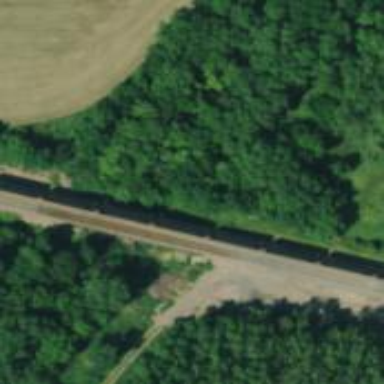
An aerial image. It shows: Bridge over railway tracks with two rails.